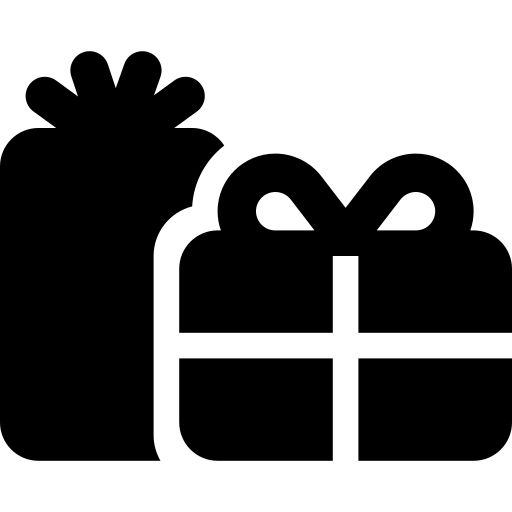
Tags: icon, FontAwesome, fa-icon, solid, gifts